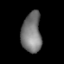
Tissue: lung
Cell type: B cells
Senescence score: 0.5587
Nuclear area (px): 773
Mean DAPI intensity: 121.486